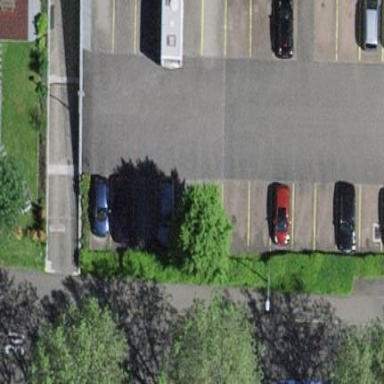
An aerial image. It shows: Parking area with surface.